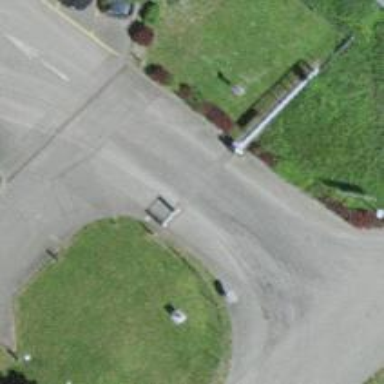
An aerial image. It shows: Gate.